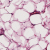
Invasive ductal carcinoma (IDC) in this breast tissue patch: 0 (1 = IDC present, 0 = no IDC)